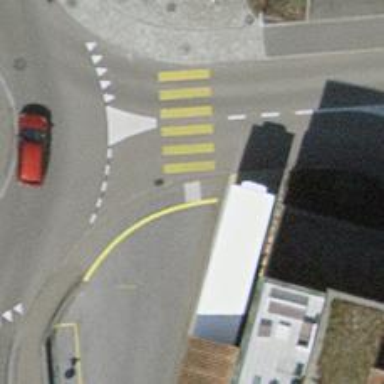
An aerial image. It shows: Kerb serving as barrier.